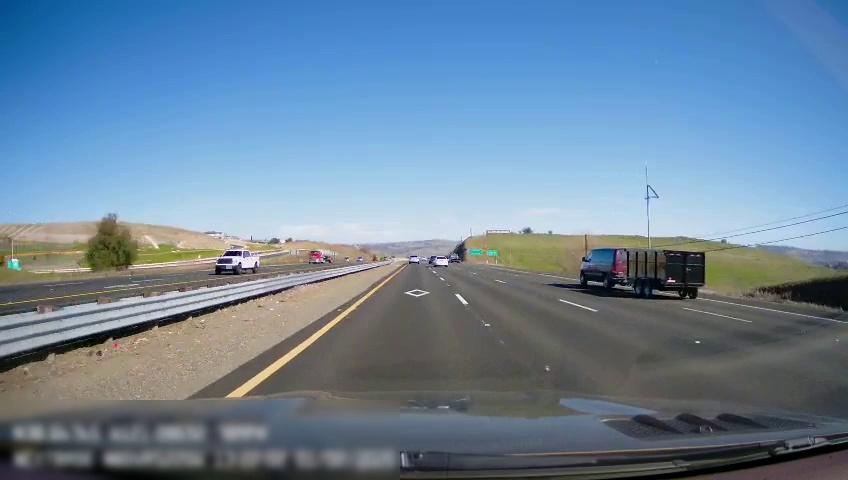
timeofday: Day
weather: Sunny
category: Drivable Space
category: Drivable Space
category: Vehicles | SUV
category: Vehicles | Truck
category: Vehicles | Other LV
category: Vehicles | Car
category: Vehicles | Other LV
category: Vehicles | Van
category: Vehicles | Other LV
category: Lanes | Current Lane
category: Lanes | Current Lane
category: Lanes | Alternate Lane
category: Lanes | Alternate Lane
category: Lanes | Alternate Lane
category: Lanes | Opposite Lane
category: Lanes | Opposite Lane
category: Traffic | Signs
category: Traffic | Signs